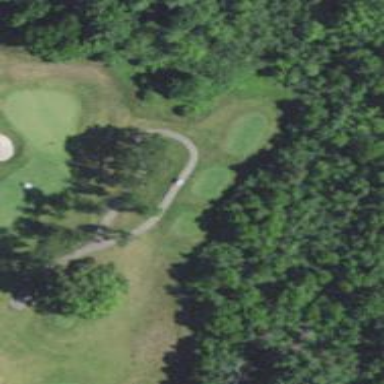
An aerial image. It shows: Path for both roads and golfers.